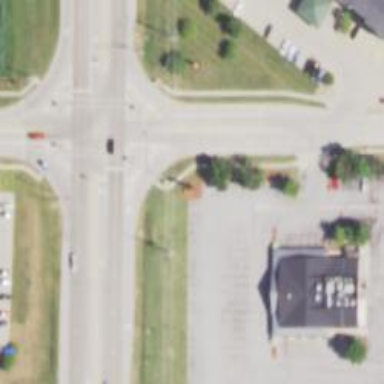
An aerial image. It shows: Footway that serves as traffic island.